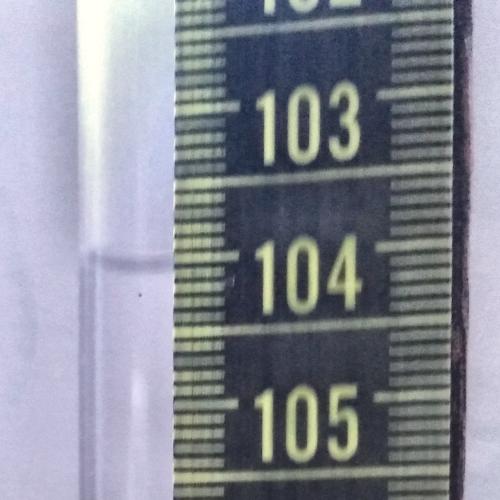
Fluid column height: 104.0 cm